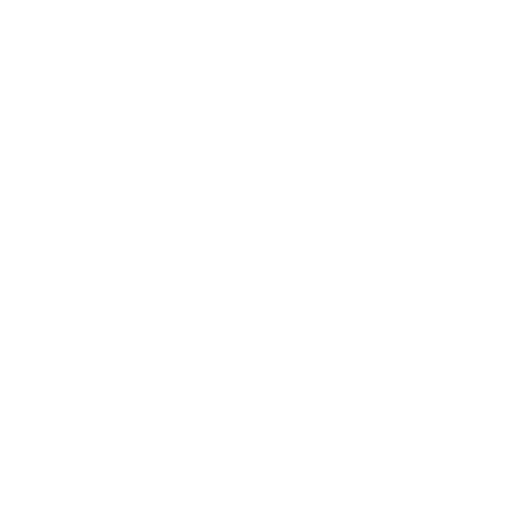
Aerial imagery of valley in Nevada named Claim Canyon containing only shrub